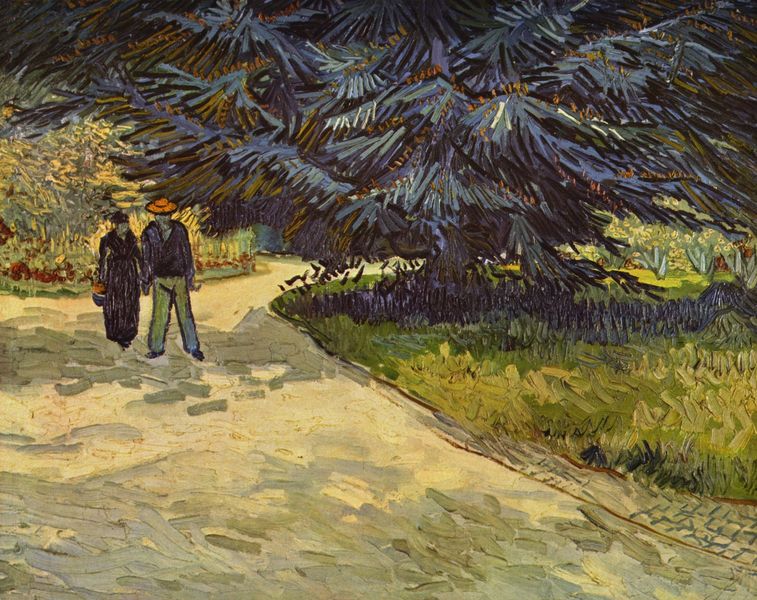
Titel: Park von Arles
Künstler: Vincent van Gogh
Standort: New York (New York)
Institution: Collection J. Goldschmidt
Schlagwörter: baum, blau, gemälde, laub, mann, schatten, gelb, grün, impressionismus, landschaft, sand, blumen, braun, frau, grau, hut, kleid, licht, orange, schwarz, stroh, weiss, gras, park, rasen, rot, weg, wiese, beige, expressionismus, malerei, hose, jacke, silber, steine, hände, öl, natur, gehen, pastos, sonne, paar, pflanzen, garten, beine, sommer, perspektive, pflaster, warm, allee, van gogh, tannen, strohhut, reflexe, korb, pärchen, gogh, spaziergang, expressionistisch, kiesel, nadelbaum, tanne, tasche, vincent van gogh, ehepaar, kiefer, expressiv, beet, beete, tannenbaum, nadeln, zeder, wegrand, spaziergänger, blaz, vincent, gabelung, heimkehr, van, schwarzes kleid, ehepar, grüne hose, silbertanne, frankriech, tasceh, orangener hut